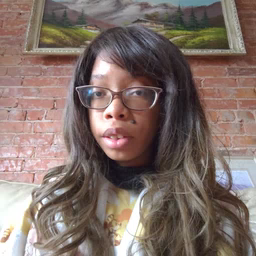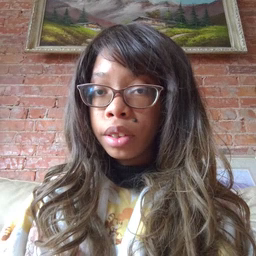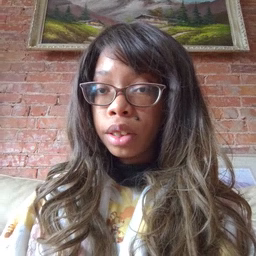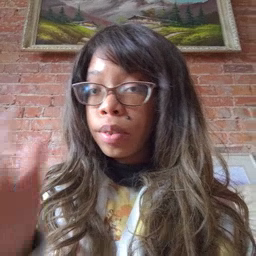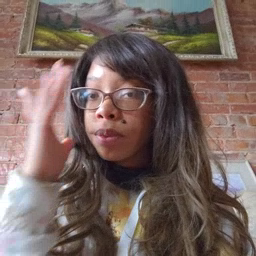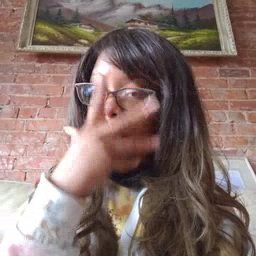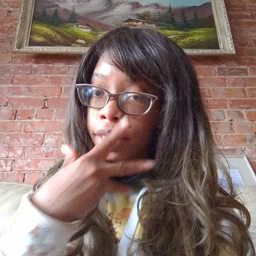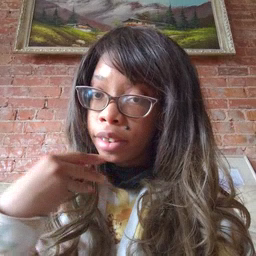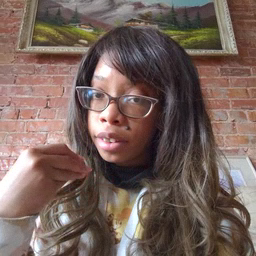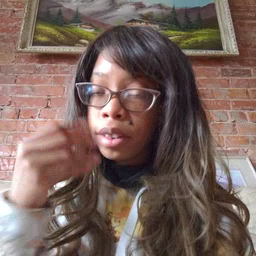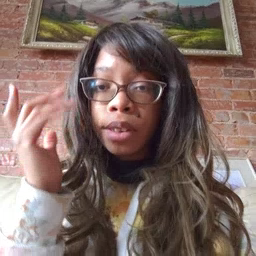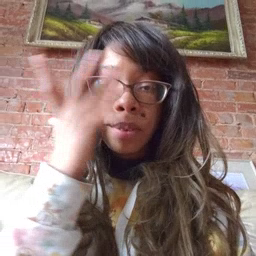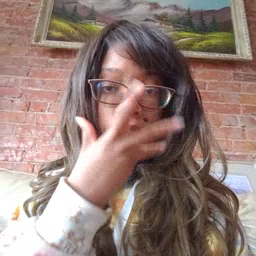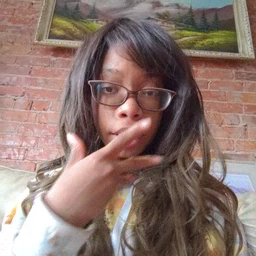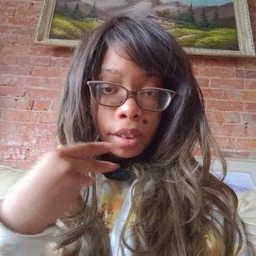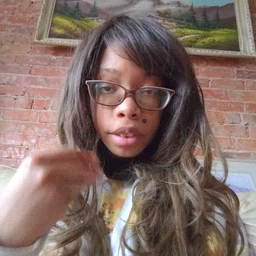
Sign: pretty